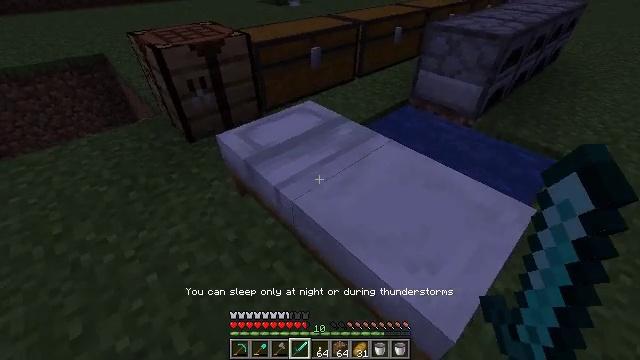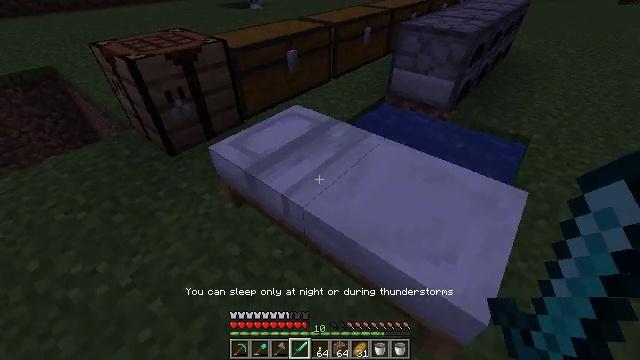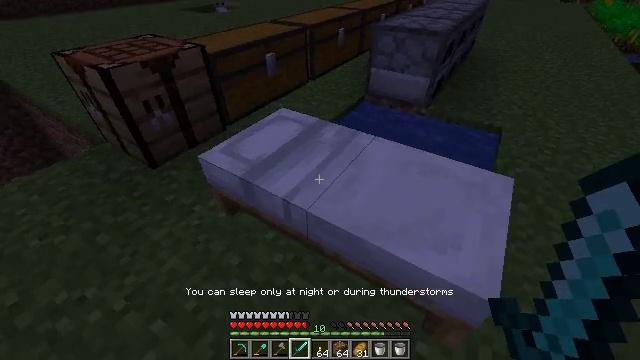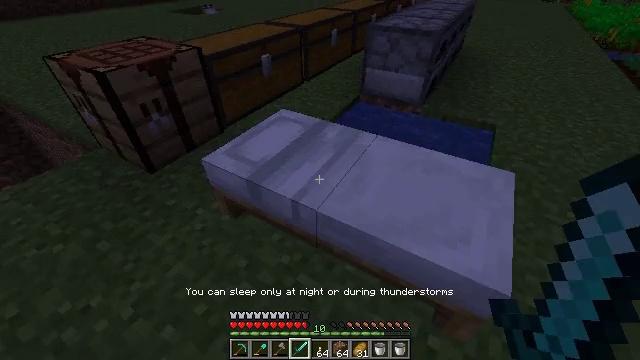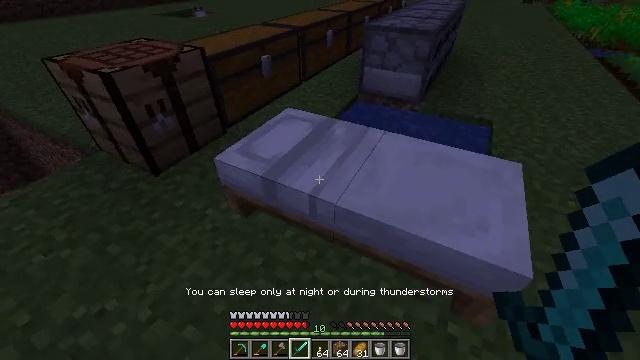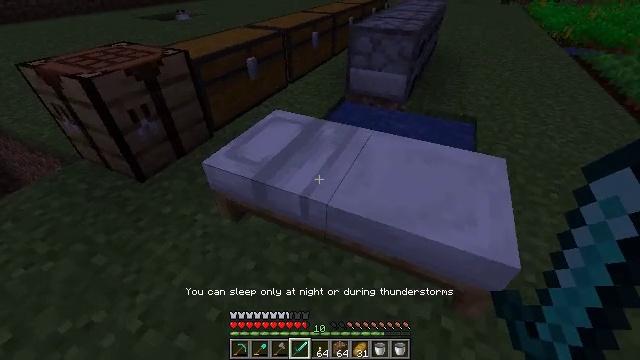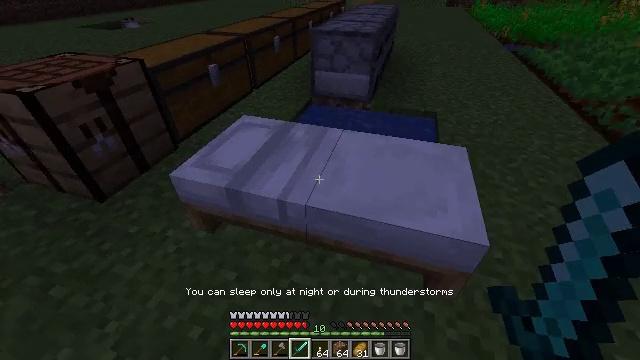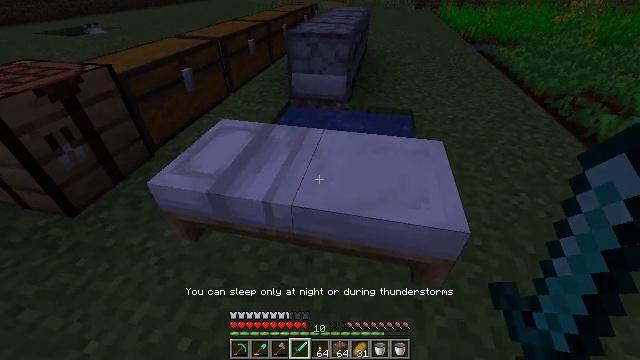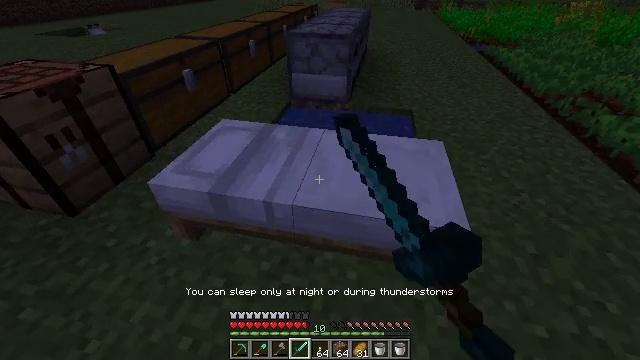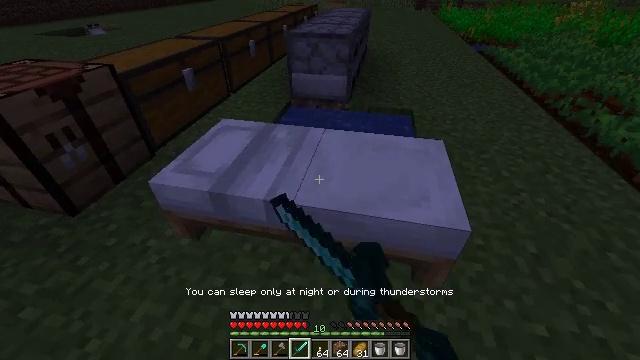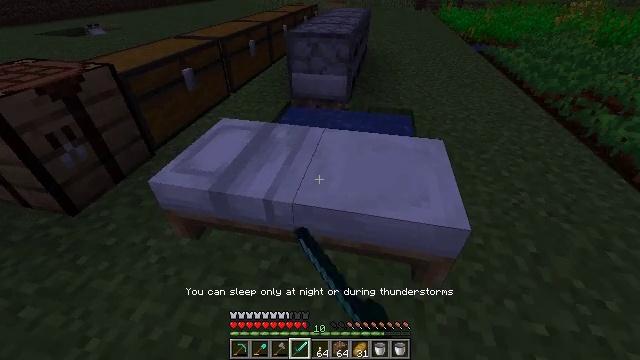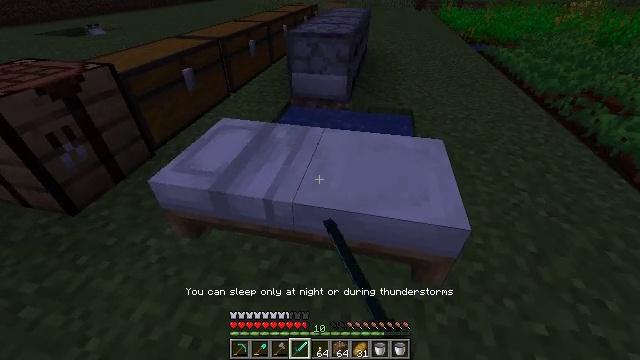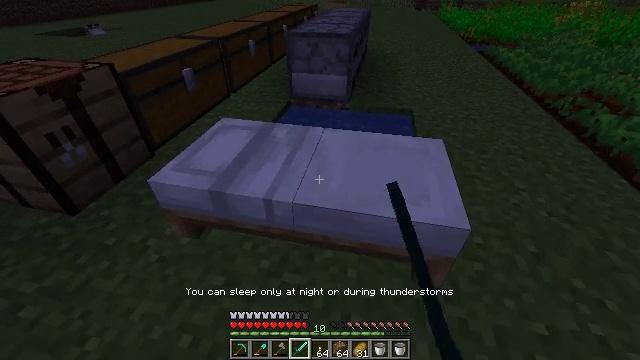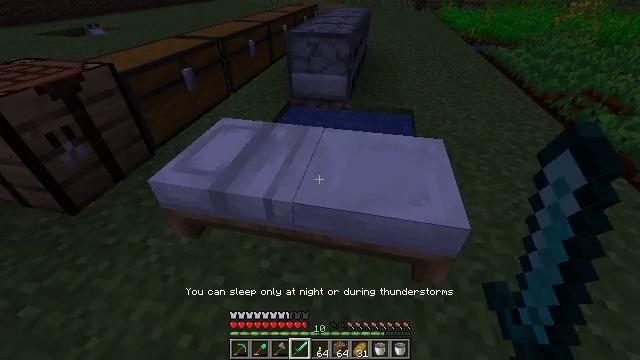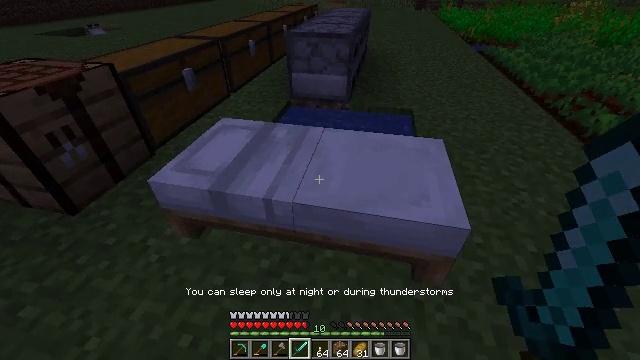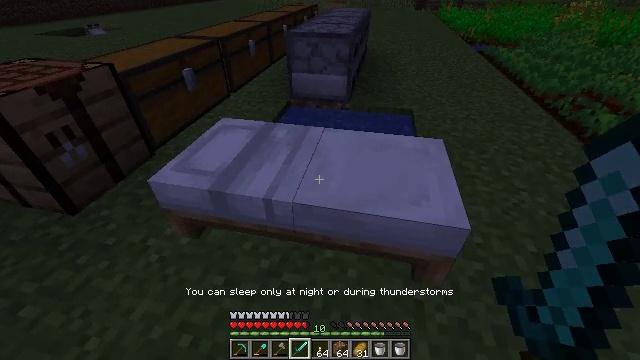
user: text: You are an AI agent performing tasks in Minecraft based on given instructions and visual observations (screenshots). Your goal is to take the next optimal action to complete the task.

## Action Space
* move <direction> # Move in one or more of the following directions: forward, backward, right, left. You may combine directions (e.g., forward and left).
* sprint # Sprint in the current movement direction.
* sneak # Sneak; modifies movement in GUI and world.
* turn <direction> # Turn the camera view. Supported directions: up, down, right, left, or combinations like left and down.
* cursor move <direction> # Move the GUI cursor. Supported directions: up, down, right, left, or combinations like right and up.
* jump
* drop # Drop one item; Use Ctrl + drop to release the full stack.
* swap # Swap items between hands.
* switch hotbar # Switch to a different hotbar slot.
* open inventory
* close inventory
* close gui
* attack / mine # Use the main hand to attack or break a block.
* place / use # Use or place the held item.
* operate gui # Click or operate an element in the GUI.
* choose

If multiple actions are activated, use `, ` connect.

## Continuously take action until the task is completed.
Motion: motion action
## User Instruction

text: Mine potatoes from the farmland.
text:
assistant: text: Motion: move left, turn right
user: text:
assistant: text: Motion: move left, turn right, use / place
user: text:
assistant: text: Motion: turn right, use / place
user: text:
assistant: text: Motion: turn right, use / place
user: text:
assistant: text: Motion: turn right, use / place
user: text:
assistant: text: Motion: turn right
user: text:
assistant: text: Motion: turn right
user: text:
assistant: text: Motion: use / place
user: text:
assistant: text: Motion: use / place
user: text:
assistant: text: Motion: use / place
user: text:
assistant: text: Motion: no_op
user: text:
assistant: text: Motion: no_op
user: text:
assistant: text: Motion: use / place
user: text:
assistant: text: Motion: use / place
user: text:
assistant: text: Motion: use / place
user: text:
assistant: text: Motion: turn right
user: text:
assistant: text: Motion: move right
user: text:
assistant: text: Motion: move right, turn left and up
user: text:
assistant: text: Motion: move right, turn left and up
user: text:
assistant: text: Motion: move right
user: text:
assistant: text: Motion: move right
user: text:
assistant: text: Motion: move forward and move right
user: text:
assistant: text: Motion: move forward and move right
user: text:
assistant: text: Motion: move forward and move right, turn left
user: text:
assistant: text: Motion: move forward and move right, turn left and down
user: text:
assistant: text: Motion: move forward and move right, turn left and down
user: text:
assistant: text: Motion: move right, turn left
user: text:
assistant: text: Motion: turn left
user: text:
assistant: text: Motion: turn left
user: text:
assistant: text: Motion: turn left